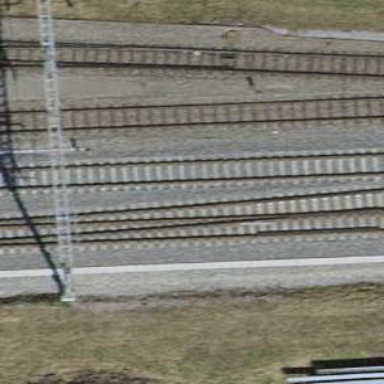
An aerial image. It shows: Single-track railway with electrified contact lines.